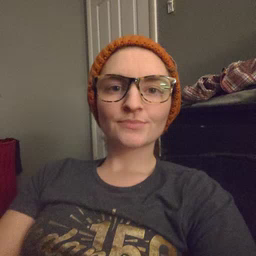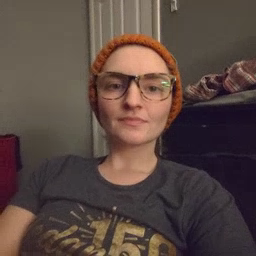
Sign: food